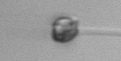
Label: flagellate